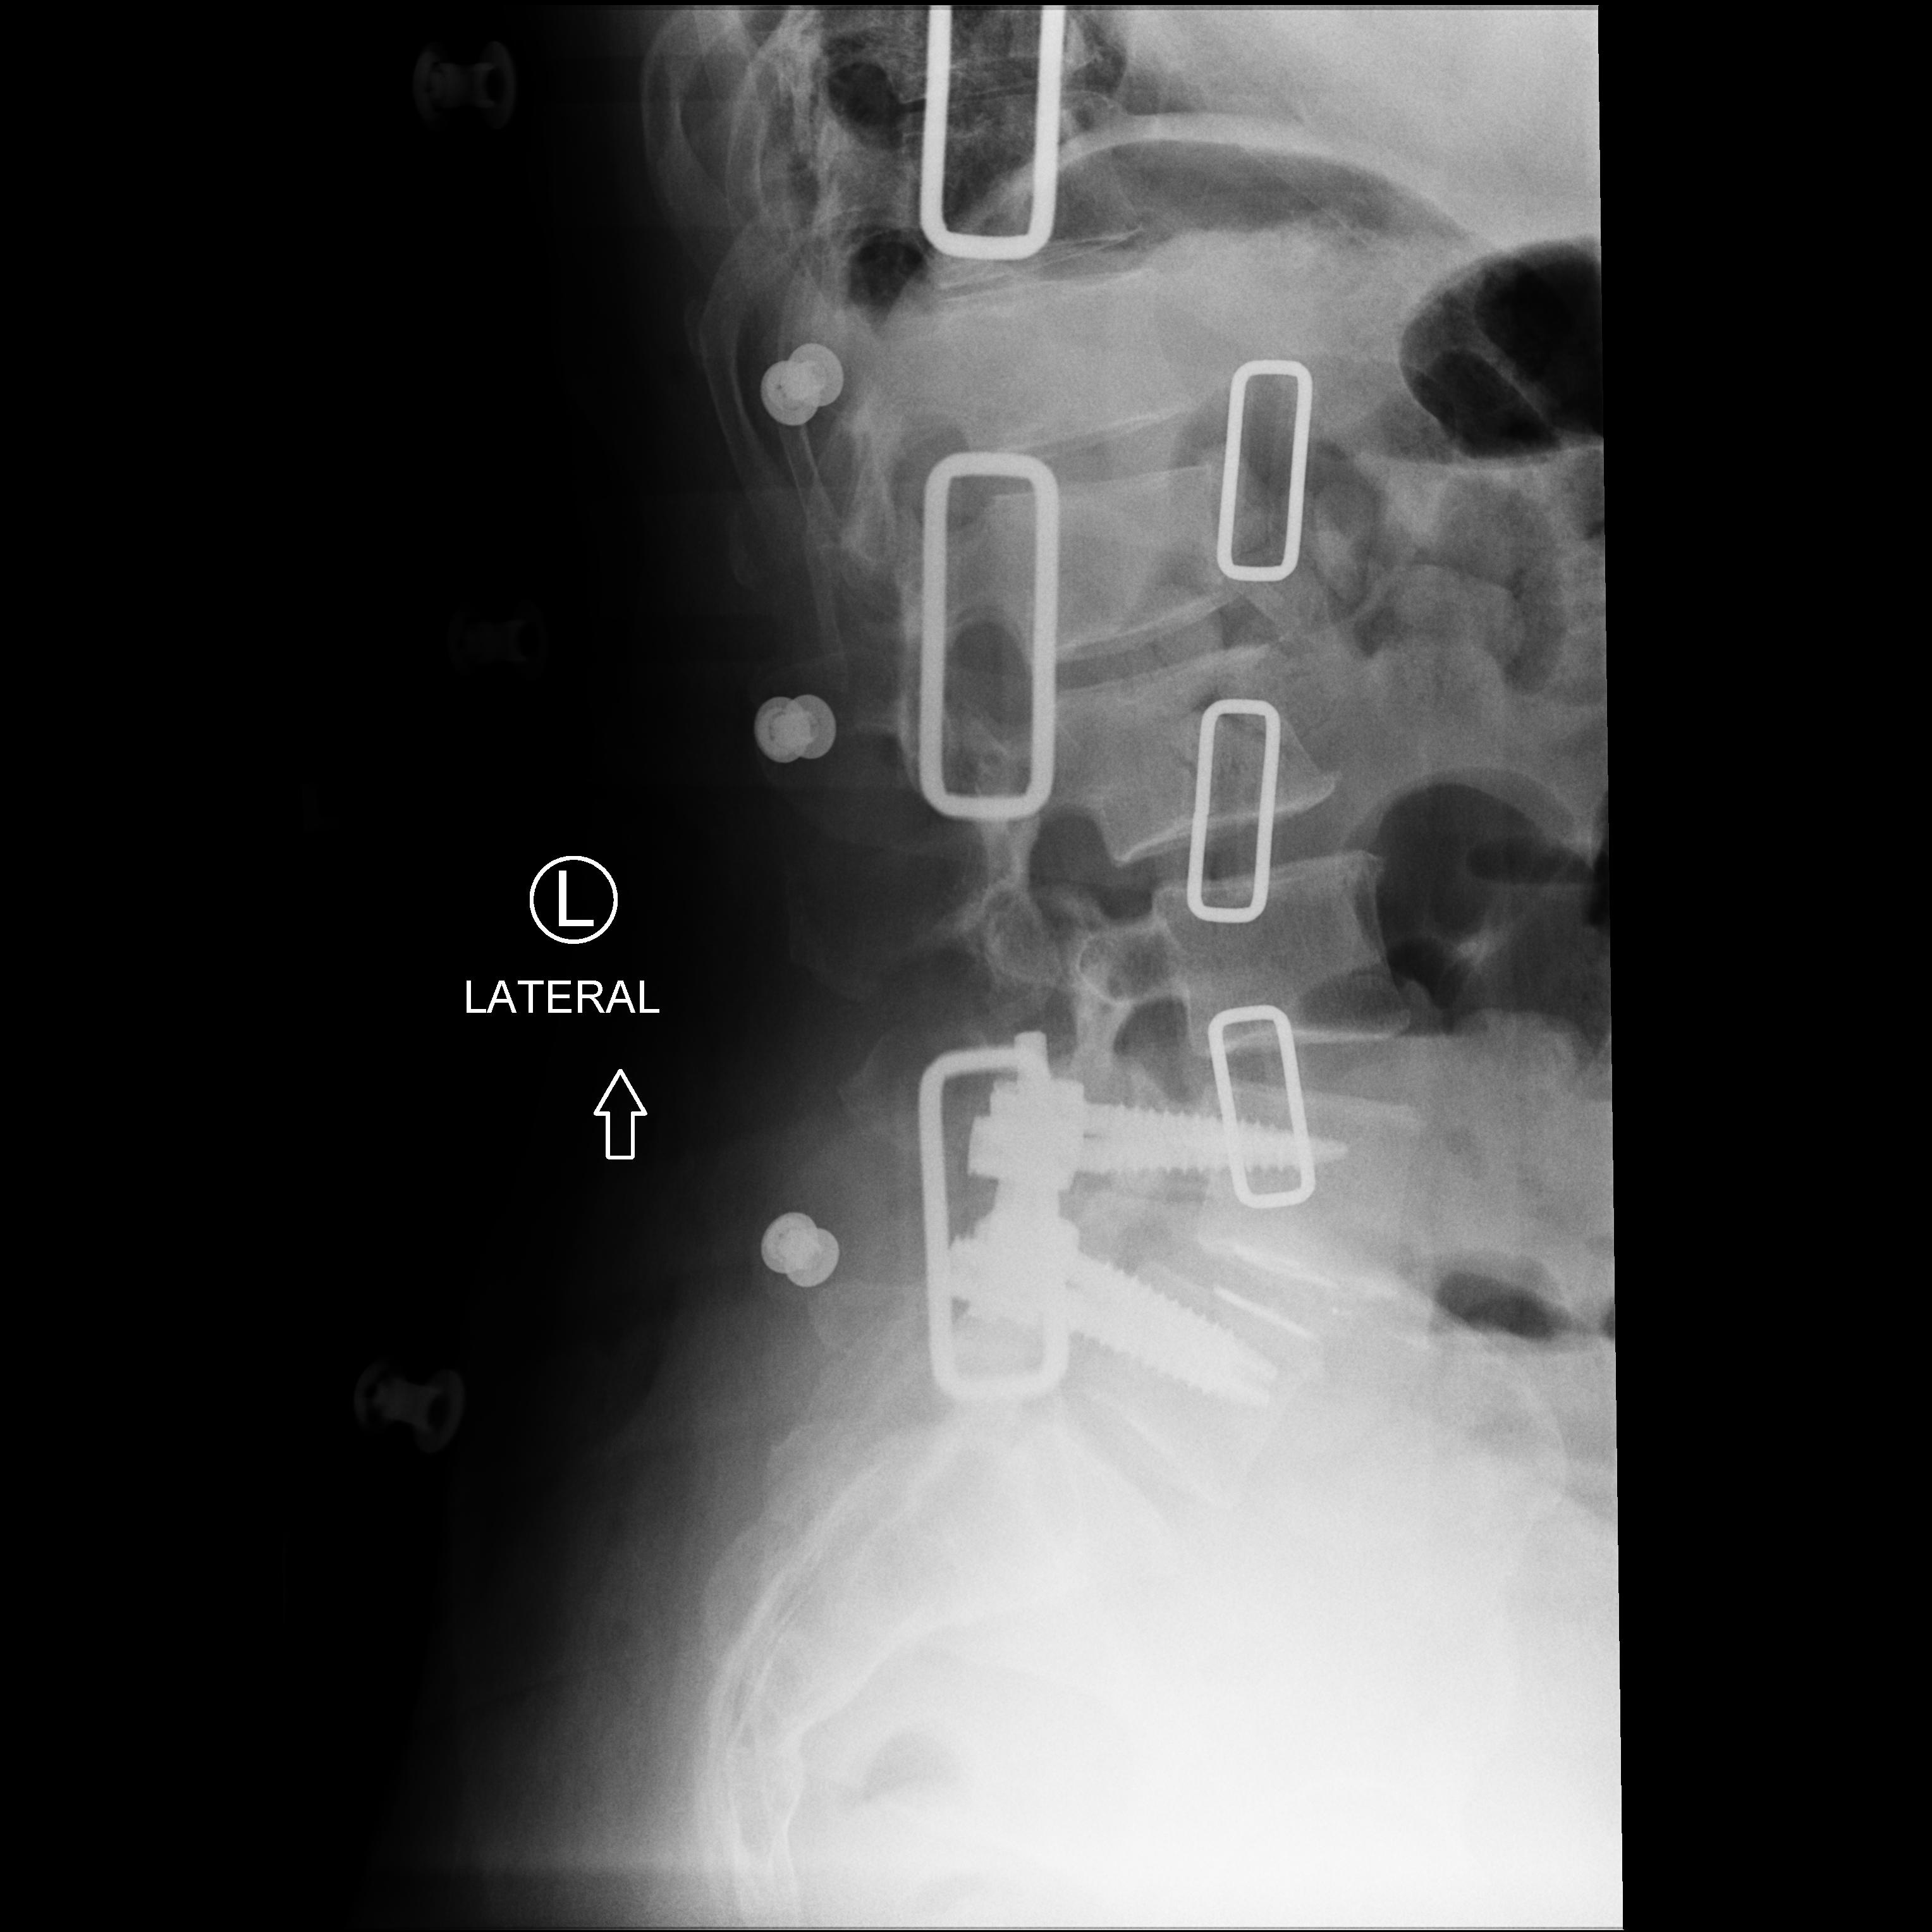
View: LATERAL
Implant manufacturer: orthofix firebird